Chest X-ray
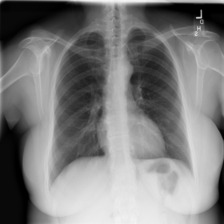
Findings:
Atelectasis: negative
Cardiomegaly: negative
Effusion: negative
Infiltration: negative
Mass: negative
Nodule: negative
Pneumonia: negative
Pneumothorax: negative
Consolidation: negative
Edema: negative
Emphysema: negative
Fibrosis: negative
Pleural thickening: negative
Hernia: negative